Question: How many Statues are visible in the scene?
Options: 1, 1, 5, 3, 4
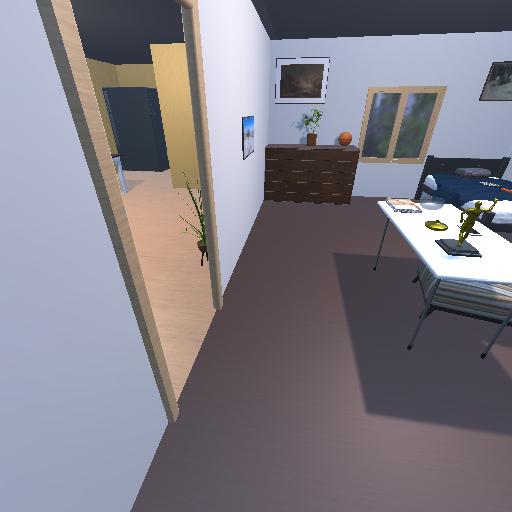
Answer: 1